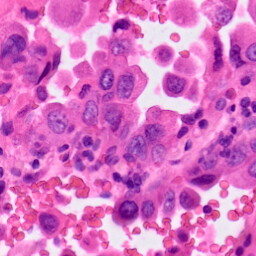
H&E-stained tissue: Lung